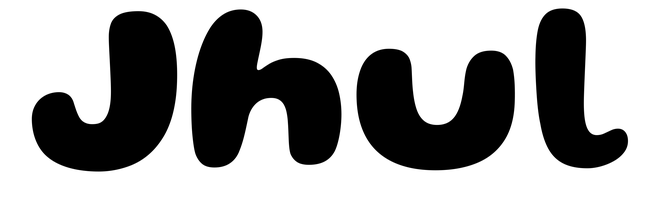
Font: Gluten_Bold